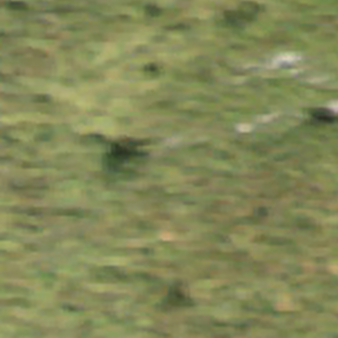
Label: other